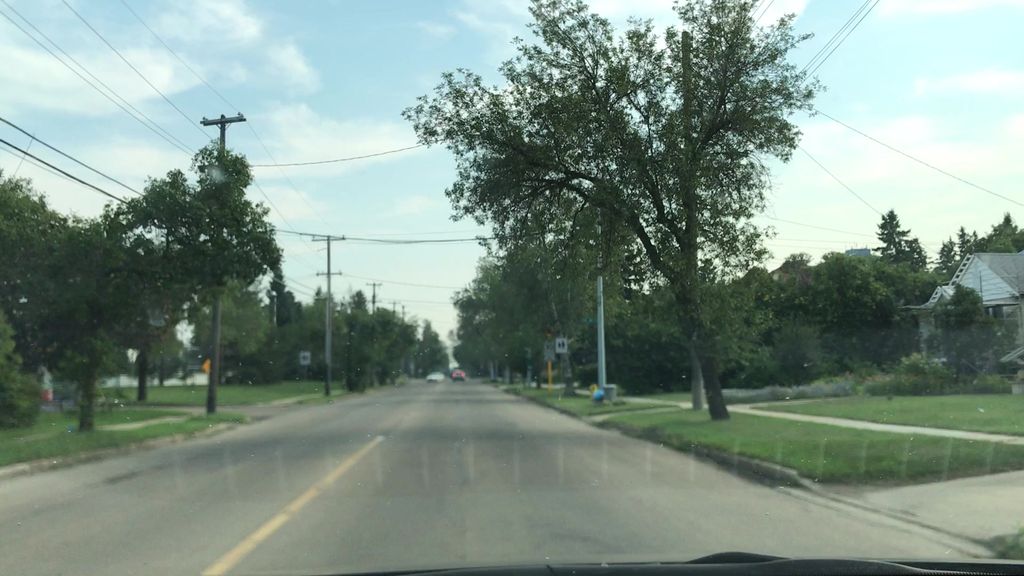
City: edmonton